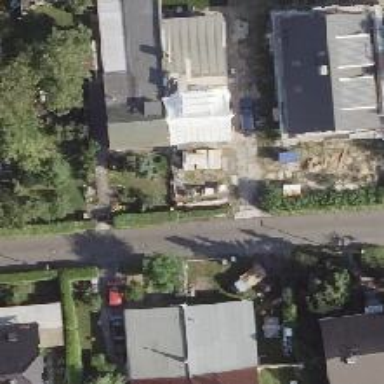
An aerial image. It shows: Semi-detached house.